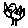
Label: bird